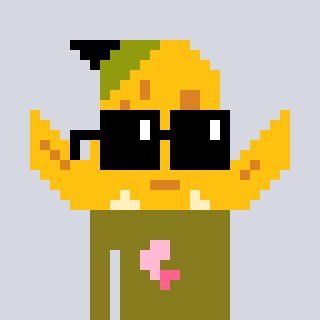
a pixel art character with square black sunglasses, a banana-shaped head and a gunk-colored body on a cool background